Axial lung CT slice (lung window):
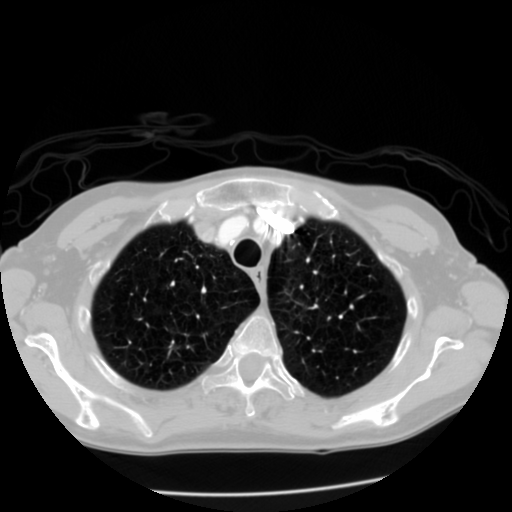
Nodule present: no